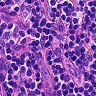
Metastatic tissue present: no